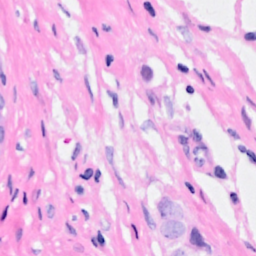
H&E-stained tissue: Breast